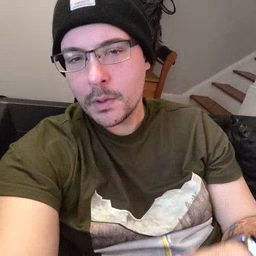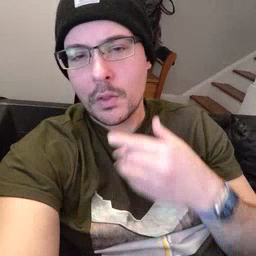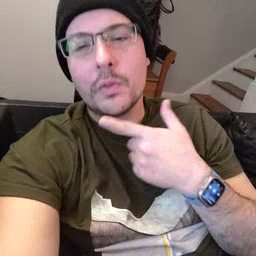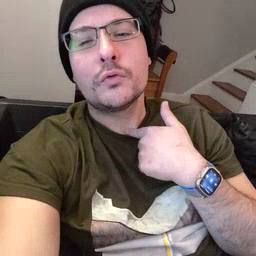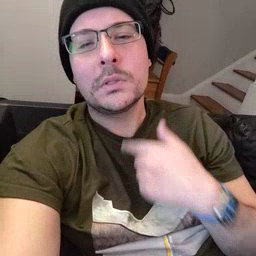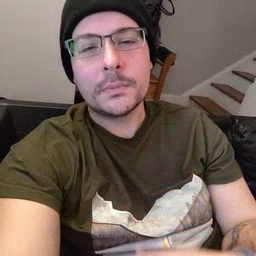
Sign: thirsty